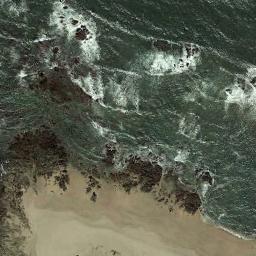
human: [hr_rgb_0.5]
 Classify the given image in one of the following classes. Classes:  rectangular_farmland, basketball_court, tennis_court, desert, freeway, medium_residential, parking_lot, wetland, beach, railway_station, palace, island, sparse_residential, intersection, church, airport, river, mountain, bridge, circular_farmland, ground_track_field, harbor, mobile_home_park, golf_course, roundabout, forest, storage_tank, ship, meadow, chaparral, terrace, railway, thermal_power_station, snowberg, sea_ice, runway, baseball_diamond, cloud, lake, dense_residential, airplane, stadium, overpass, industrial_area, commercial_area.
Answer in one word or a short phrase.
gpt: beach